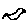
Label: bird